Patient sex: M
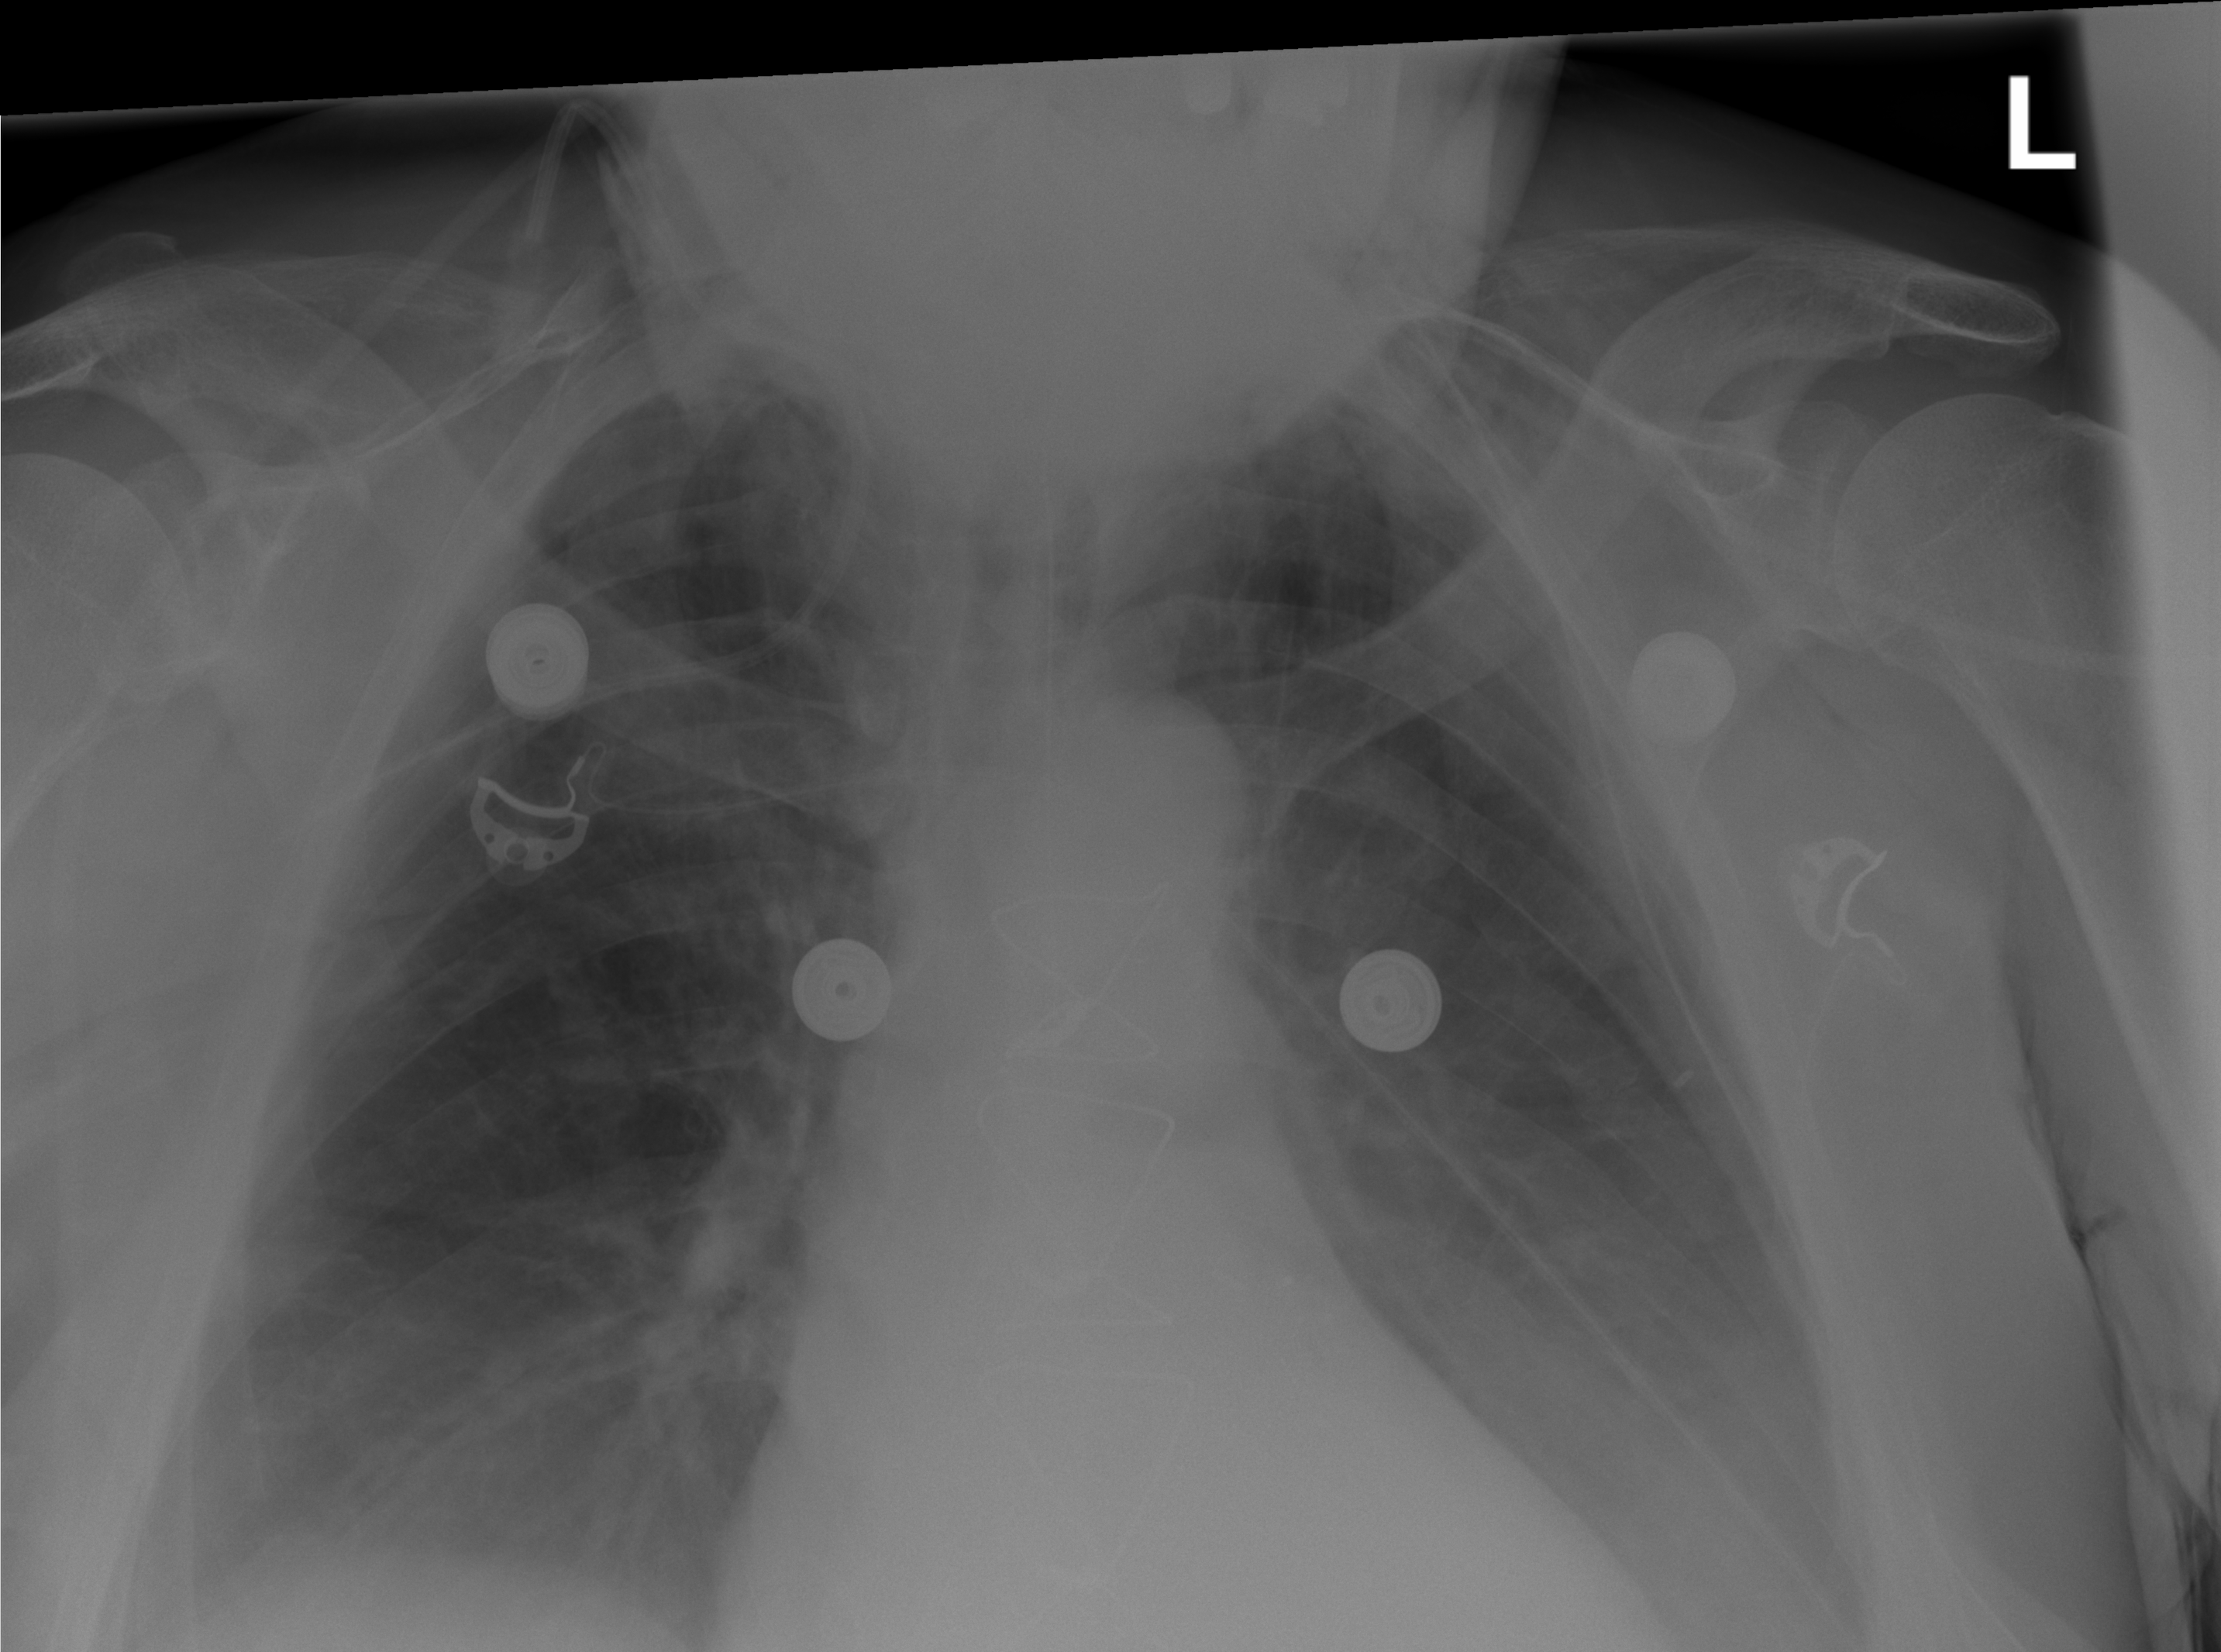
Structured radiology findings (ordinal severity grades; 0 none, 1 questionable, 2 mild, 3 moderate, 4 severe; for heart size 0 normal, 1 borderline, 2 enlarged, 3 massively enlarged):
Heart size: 0
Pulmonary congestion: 0
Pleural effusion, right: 2
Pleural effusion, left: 1
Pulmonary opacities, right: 0
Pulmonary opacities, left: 0
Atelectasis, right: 0
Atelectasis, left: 0